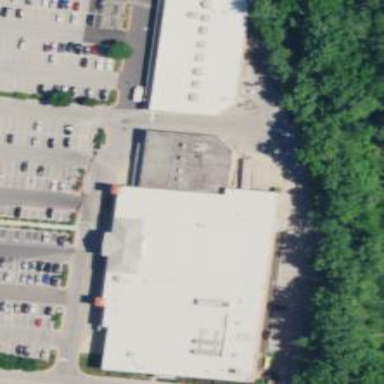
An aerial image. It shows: Supermarket building.